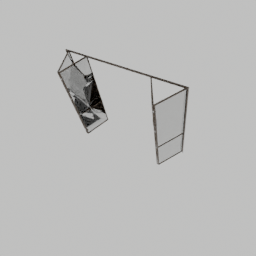
Label: architecture